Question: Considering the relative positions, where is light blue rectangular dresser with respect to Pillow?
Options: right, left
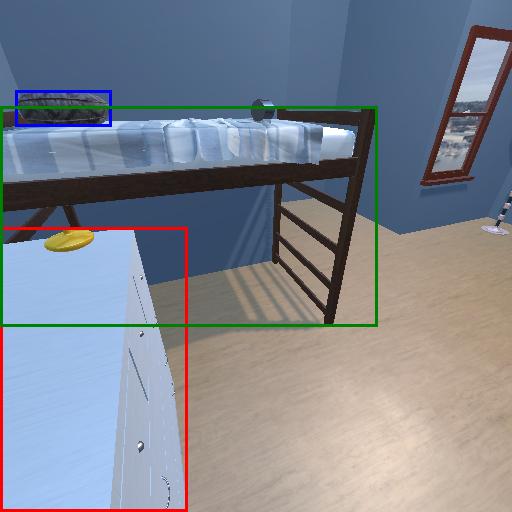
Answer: right